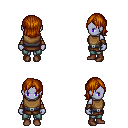
a pixel art fantasy rpg character, female body template, dark elf, purple skin, leather chest armor, teal pants, brunette long bangs hairstyle, leather bracers, brown shoes, four views (front, back, left, right), 2x2 character sprite sheet, small pixel art, hard edges, no anti-aliasing